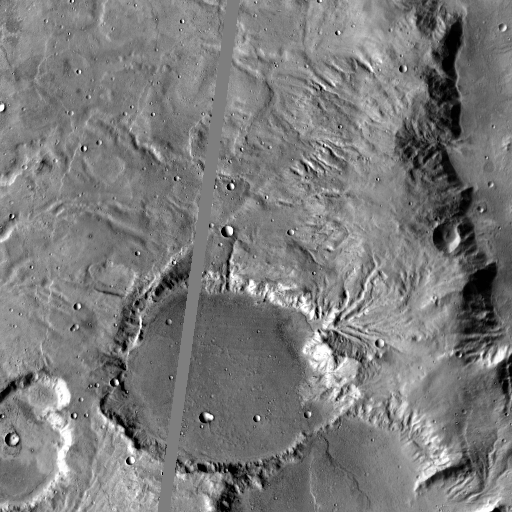
Crater classes present: Background, Other, Buried